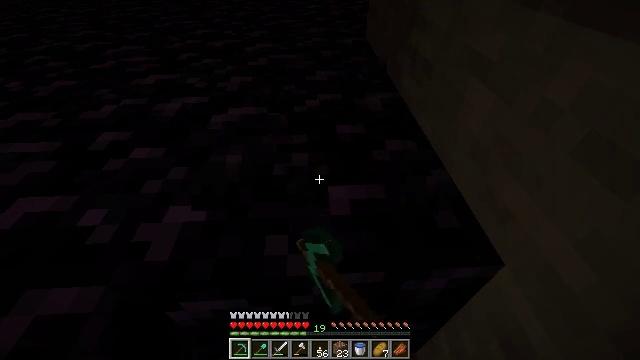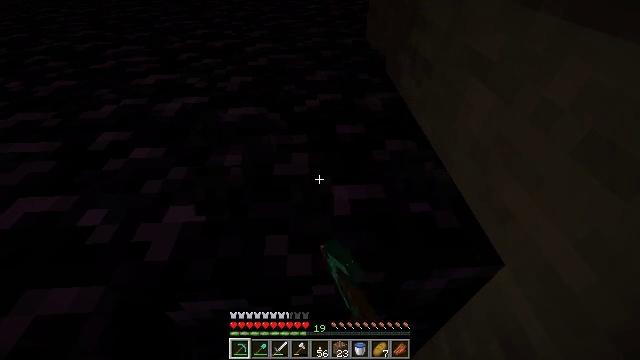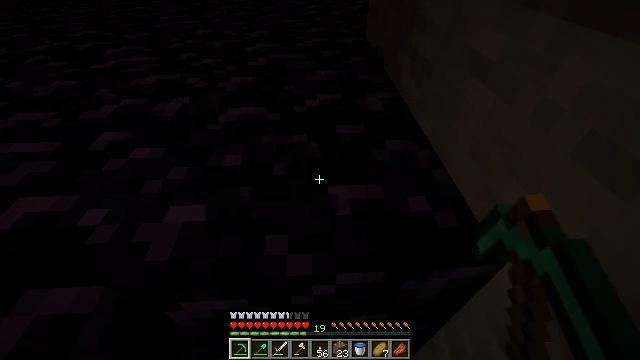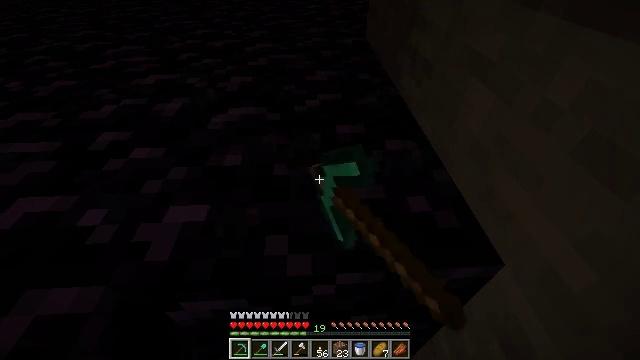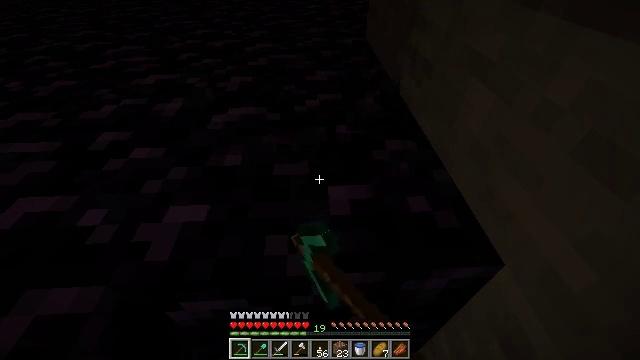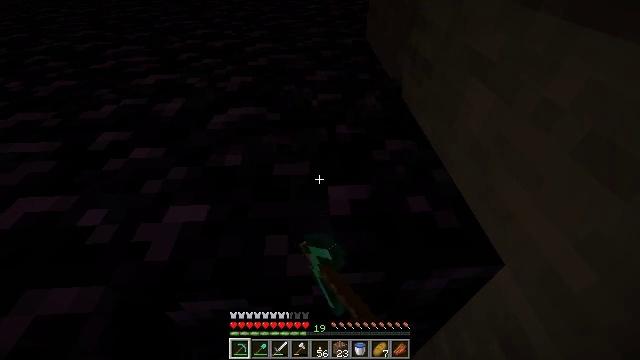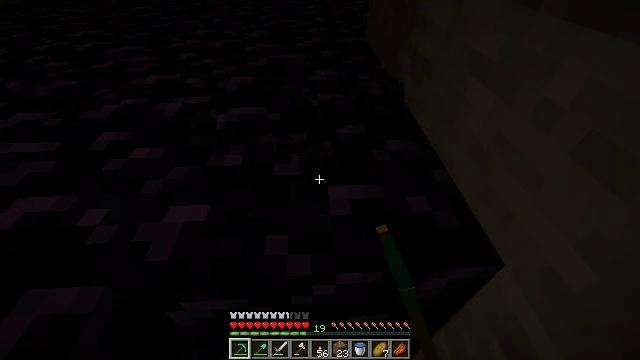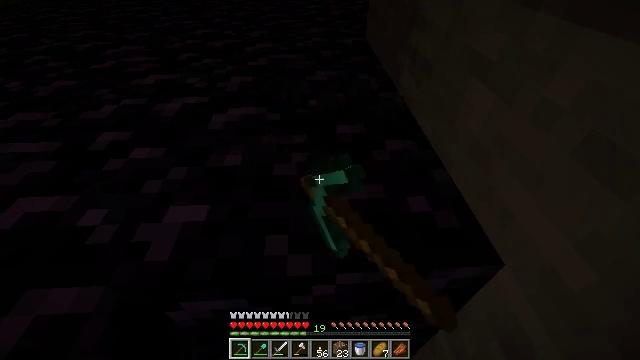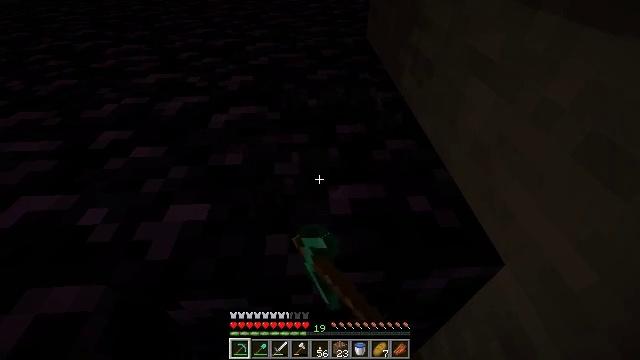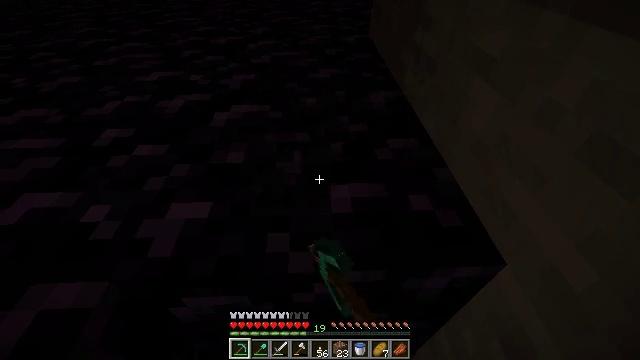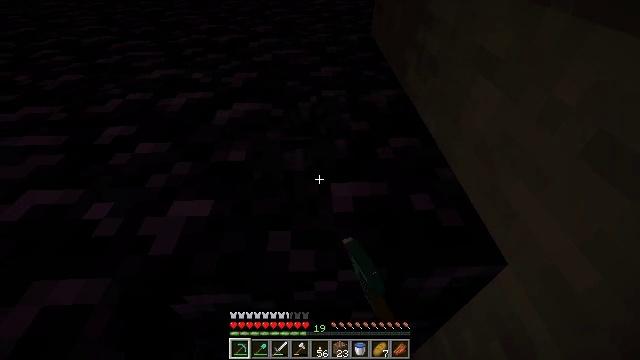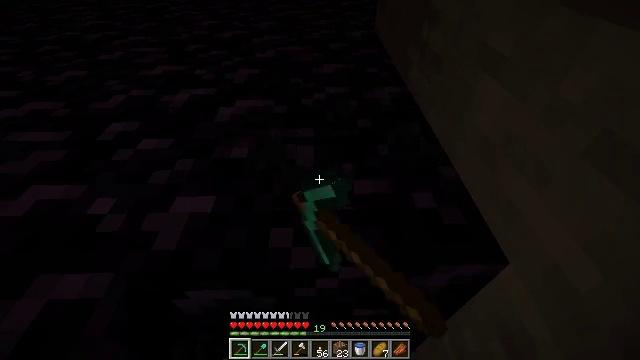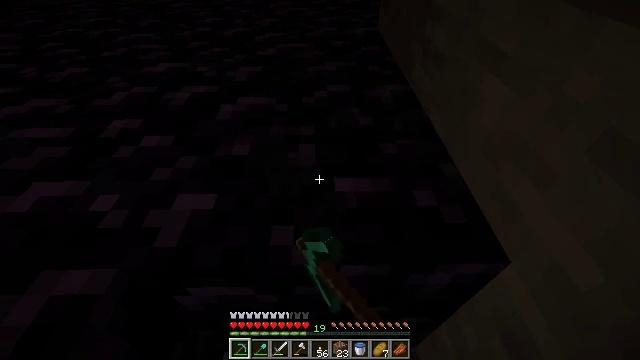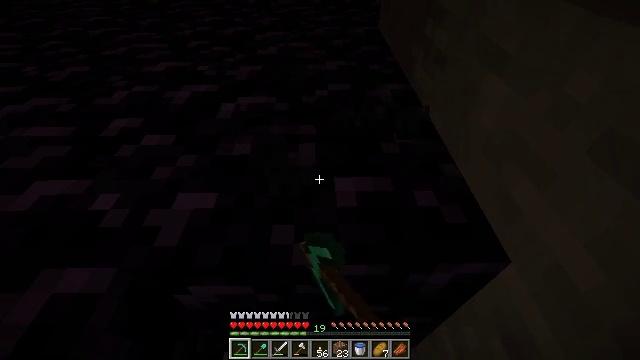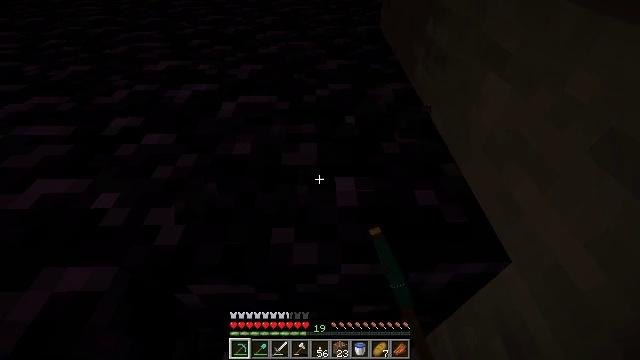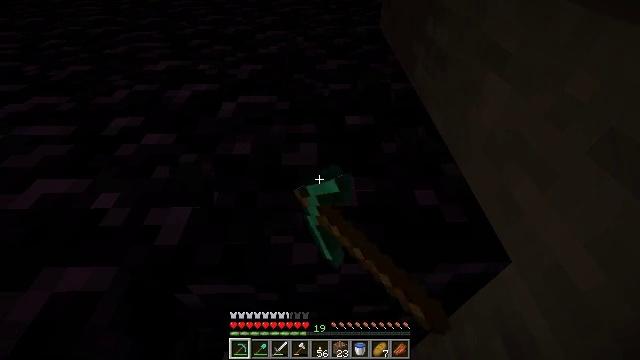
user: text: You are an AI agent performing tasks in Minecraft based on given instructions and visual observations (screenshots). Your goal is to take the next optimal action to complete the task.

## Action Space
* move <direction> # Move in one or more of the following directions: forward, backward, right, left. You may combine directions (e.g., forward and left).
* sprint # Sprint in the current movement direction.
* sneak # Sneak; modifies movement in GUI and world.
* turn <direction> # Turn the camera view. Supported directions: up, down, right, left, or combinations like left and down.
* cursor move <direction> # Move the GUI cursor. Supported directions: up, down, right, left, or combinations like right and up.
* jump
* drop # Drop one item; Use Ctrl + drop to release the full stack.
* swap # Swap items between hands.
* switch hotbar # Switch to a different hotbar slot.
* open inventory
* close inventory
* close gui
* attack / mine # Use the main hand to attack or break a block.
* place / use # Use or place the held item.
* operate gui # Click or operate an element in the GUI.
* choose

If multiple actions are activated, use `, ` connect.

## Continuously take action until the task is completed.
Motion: motion action
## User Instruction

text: Harvest obsidian for portal building.
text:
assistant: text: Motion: attack / mine
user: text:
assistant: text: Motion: attack / mine
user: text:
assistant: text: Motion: attack / mine
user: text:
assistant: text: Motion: attack / mine
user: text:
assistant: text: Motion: attack / mine
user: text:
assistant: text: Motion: attack / mine
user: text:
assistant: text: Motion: attack / mine
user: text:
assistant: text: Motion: attack / mine
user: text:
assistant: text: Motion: attack / mine
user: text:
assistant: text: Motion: attack / mine
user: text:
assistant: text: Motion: attack / mine
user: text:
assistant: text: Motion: attack / mine
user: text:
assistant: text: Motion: attack / mine
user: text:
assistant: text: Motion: attack / mine
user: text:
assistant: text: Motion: attack / mine
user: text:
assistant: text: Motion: attack / mine
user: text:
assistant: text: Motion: attack / mine
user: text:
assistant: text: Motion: attack / mine
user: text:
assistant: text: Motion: attack / mine
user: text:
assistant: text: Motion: attack / mine
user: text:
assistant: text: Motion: attack / mine
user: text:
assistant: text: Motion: attack / mine
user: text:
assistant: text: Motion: attack / mine
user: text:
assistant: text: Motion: attack / mine
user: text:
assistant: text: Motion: attack / mine
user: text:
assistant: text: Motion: attack / mine
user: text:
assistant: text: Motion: attack / mine
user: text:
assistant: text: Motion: attack / mine
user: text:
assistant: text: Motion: attack / mine
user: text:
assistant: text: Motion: attack / mine